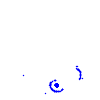
Particle: electron